Field crop: maize
Growth stage: 2
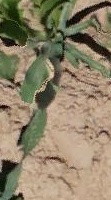
Species: maize